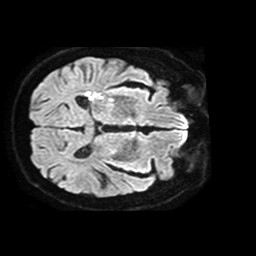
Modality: TRACE
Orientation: axial
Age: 63
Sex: male
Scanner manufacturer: philips
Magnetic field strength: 1.5 T
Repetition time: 3.899 s
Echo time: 0.09565 s